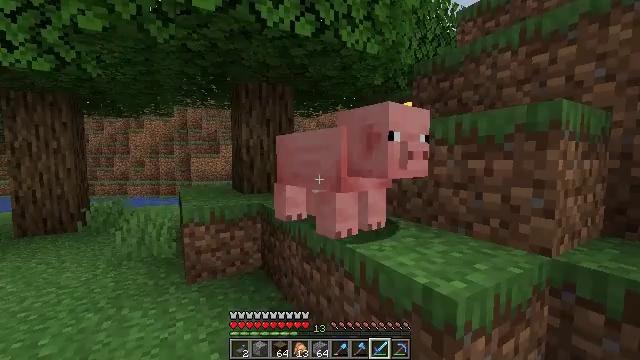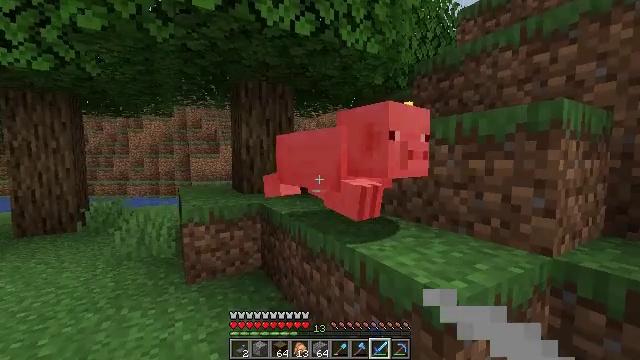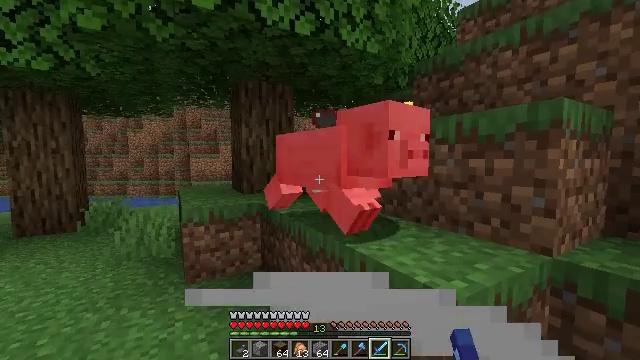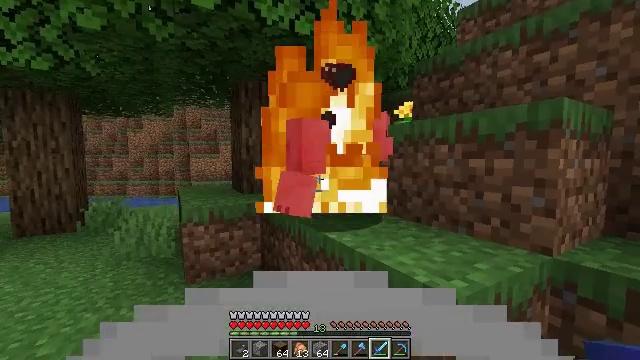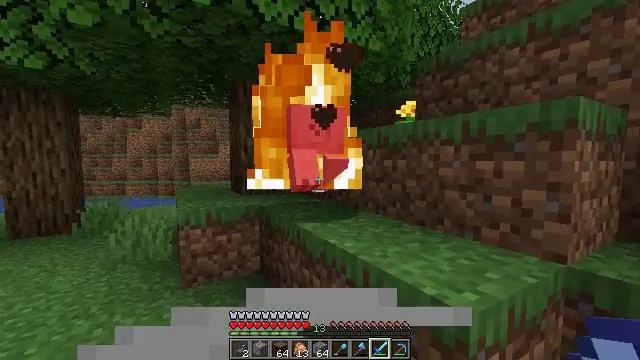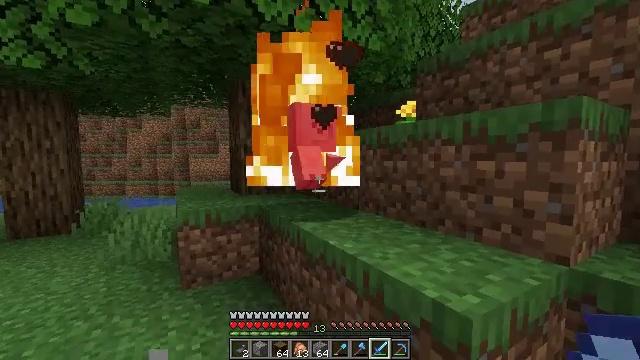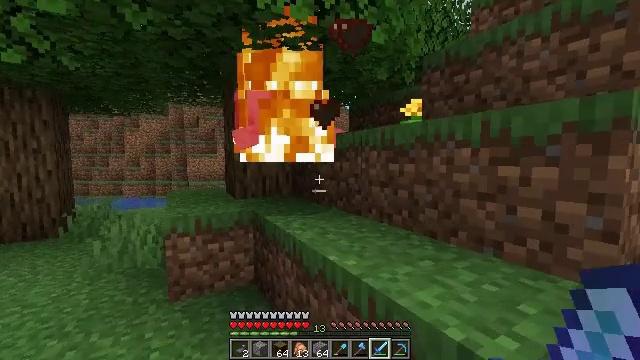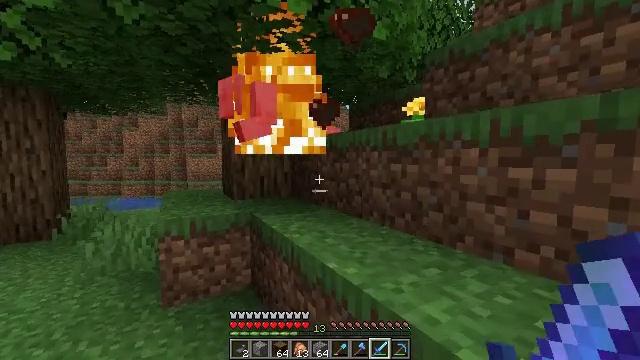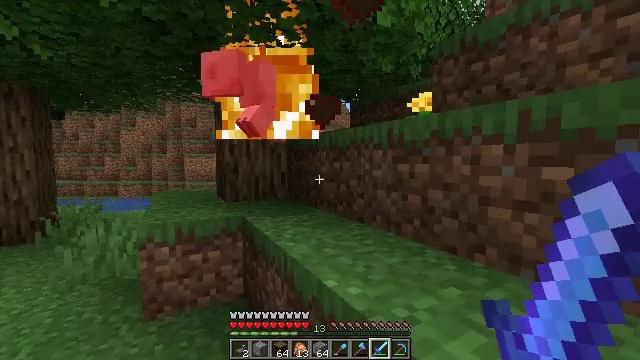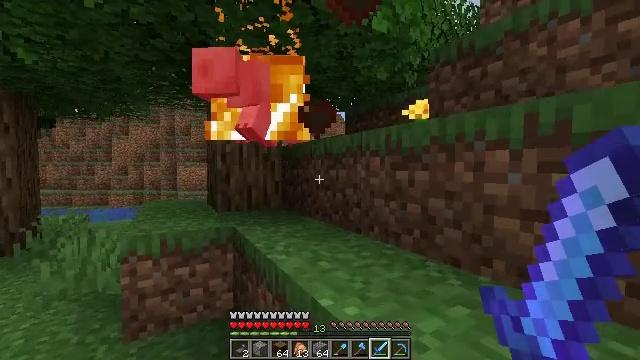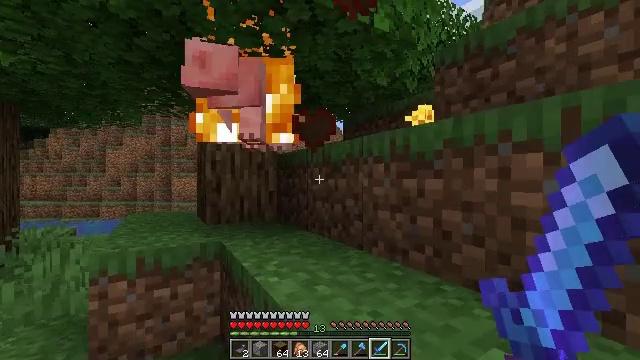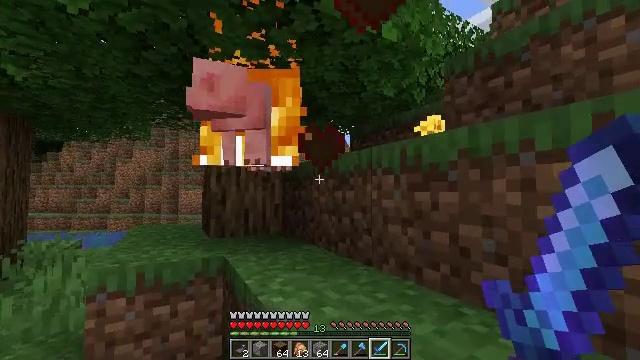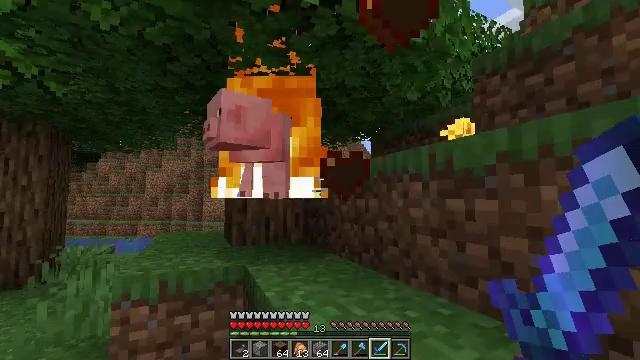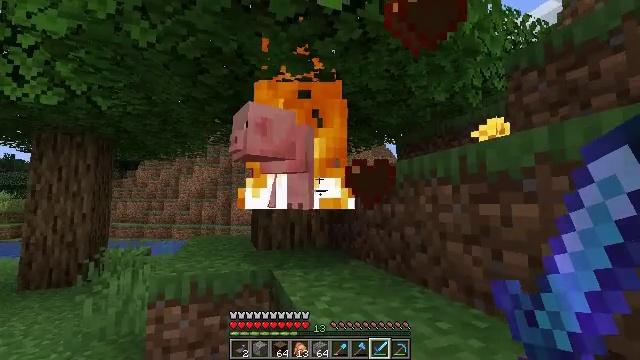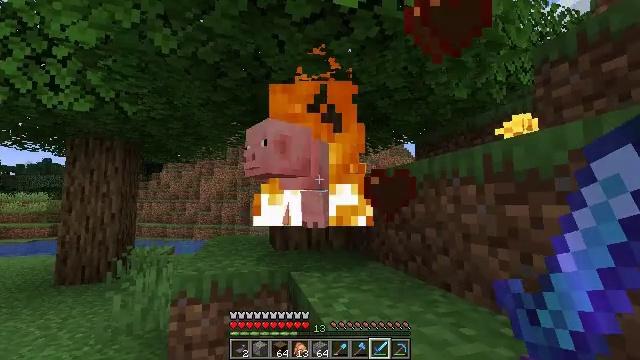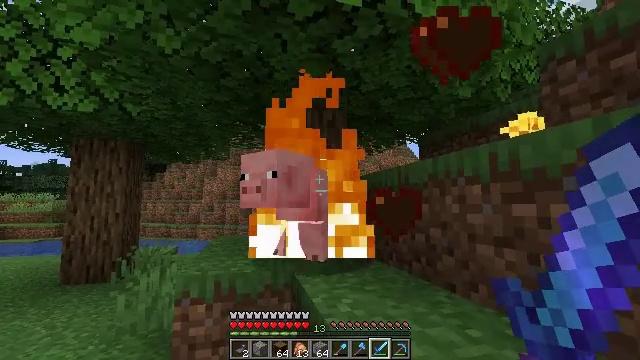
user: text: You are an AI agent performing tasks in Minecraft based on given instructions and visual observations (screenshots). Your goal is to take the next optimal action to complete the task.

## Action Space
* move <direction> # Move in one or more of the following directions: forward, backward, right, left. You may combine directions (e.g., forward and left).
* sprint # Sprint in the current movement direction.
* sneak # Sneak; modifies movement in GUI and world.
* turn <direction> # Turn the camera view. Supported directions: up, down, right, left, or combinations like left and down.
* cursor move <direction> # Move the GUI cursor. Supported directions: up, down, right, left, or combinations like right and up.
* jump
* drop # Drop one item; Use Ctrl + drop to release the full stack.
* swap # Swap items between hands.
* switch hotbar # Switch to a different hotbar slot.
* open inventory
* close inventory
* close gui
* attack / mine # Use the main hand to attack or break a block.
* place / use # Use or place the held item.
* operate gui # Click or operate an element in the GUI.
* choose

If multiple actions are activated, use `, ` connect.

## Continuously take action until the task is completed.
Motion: motion action
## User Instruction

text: Kill the pig.
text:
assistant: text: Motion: attack / mine
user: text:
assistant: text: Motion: no_op
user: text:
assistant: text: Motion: no_op
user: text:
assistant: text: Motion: move forward
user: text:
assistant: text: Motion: move forward
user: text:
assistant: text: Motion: move forward
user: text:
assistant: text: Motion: move forward
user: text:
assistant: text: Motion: move forward
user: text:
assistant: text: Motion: move forward, turn right and up
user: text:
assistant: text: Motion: turn up
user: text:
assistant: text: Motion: turn left and up
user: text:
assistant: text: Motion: turn left and up
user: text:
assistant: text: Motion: turn left and up
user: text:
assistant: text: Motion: turn left
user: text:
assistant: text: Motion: no_op
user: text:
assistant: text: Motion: turn left
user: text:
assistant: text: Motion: no_op
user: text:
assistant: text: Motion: no_op
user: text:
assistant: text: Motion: attack / mine
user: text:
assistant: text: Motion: attack / mine
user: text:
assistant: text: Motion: attack / mine
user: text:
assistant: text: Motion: attack / mine
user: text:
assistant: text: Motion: turn left and down
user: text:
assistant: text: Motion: no_op